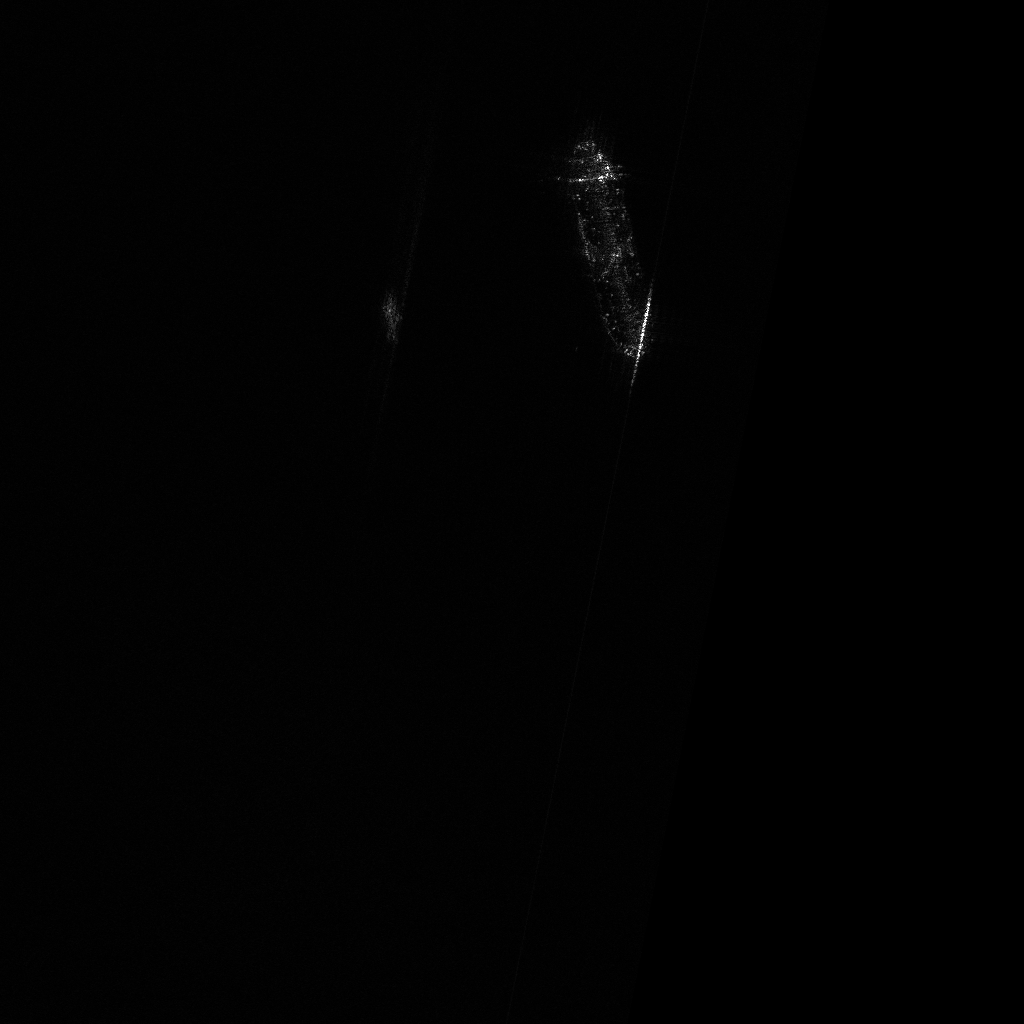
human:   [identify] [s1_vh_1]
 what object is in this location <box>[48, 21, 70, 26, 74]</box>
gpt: <ref>1 large ore-oil at the top</ref>